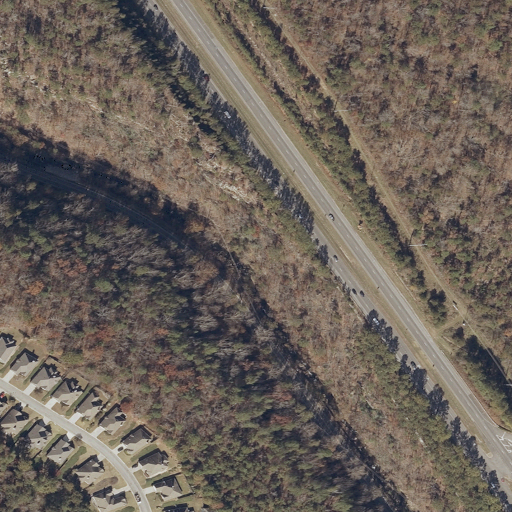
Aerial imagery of gap in Alabama named Big Narrows containing deciduous forest, open development, low intensity development, mixed forest, medium intensity development, evergreen forest, and high intensity development